Current action and preconditions to check: path_clear

Your task: For each precondition in the list above, predict whether it will hold at this action.

Consider the current scene as observed from the mobile robot's camera, and analyze the predicted future states of all dynamic agents (e.g., people, animals, vehicles, or any moving entities) within the NEXT SECOND.

IMPORTANT: Only answer "very likely" if you are absolutely certain—based on strong, clear evidence—that a dynamic agent will violate the precondition in the predicted future state. Do NOT answer "very likely" for unlikely, ambiguous, or low-probability risks.

Ask yourself for each precondition: Is there a high probability, with clear and convincing evidence, that the predicted future states of any dynamic agent will interfere with the predicted future state of the currently executing action within the NEXT SECOND, causing that precondition to fail?

Assess the risk level based on these predictions. Use "likely" or "very likely" if motions create a clear risk of interference.

Use "neutral" or "improbable" if agents are nearby but their predicted paths are clearly diverging or non-conflicting.

Failure Risk Categories: "very improbable", "improbable", "neutral", "likely", "very likely"

Answer Format: Output ONLY the probability_of_failure value from these categories: "very improbable", "improbable", "neutral", "likely", "very likely"

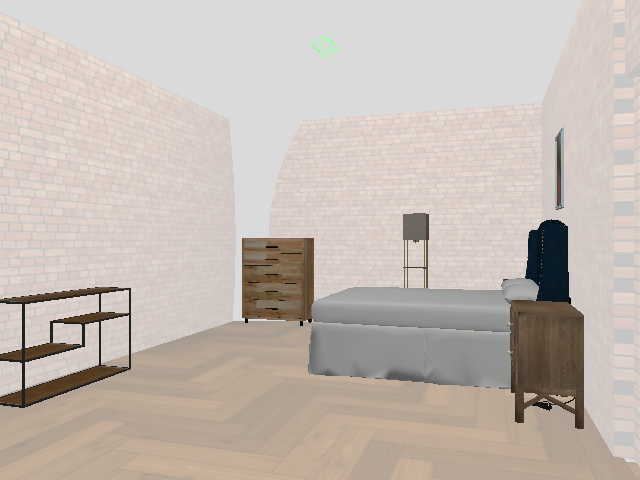

Answer: very improbable